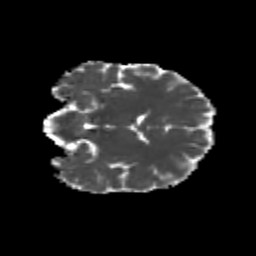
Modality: MD
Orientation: coronal
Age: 19
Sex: female
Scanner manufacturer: siemens
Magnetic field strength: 3 T
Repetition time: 3.5 s
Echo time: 0.104 s